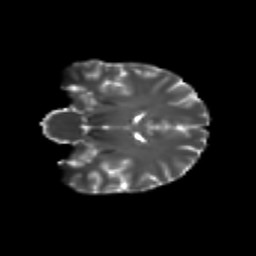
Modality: T2w
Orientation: coronal
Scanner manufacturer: siemens
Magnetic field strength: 3 T
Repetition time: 9.2 s
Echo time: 0.084 s